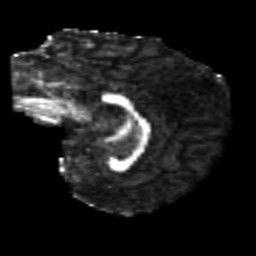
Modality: FA
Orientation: sagittal
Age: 21
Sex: female
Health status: healthy
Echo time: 0.074 s